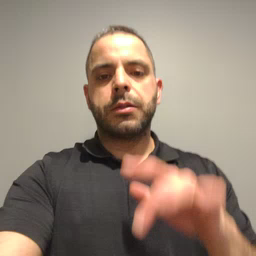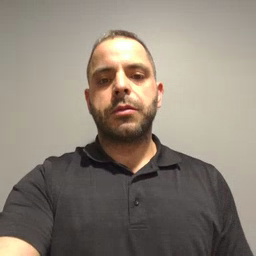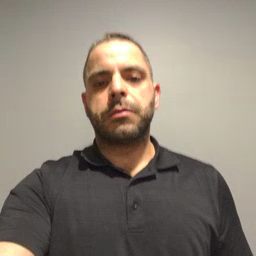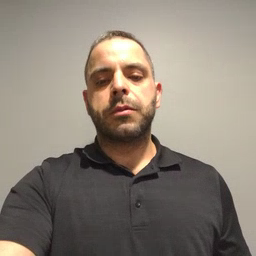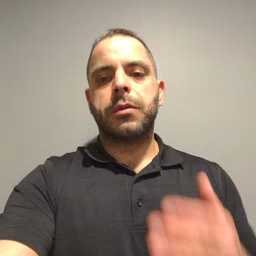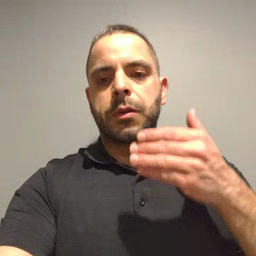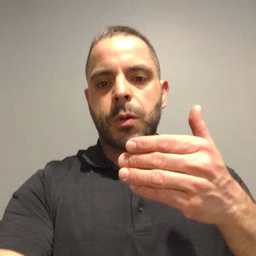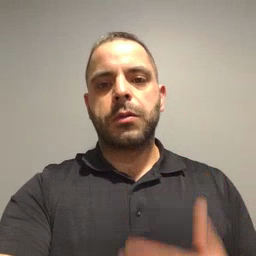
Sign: close